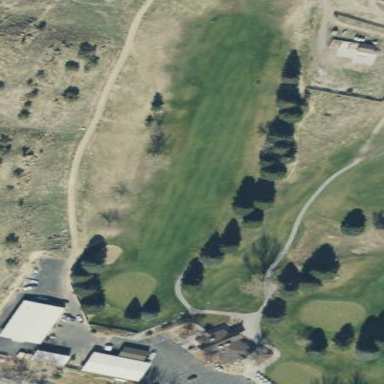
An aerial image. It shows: Grassy area designated as golf fairway.